Interaction volume radius: 5 \u00c5
Interaction volume height: 30 \u00c5
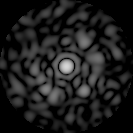
Disorder parameter: 0.8345